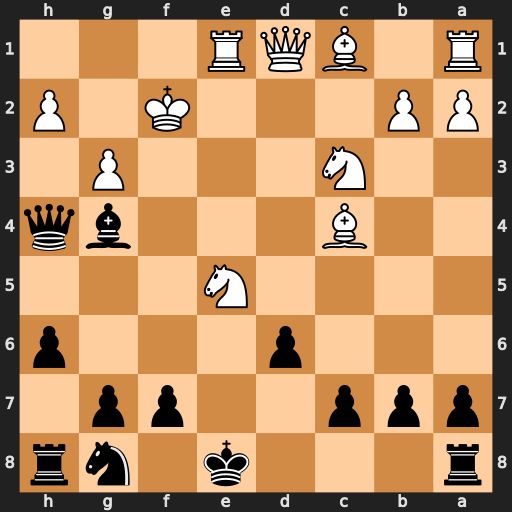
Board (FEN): r3k1nr/ppp2pp1/3p3p/4N3/2B3bq/2N3P1/PP3K1P/R1BQR3
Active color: b
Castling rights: kq
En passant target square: -
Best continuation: Qxh2+ Ke3 Bxd1